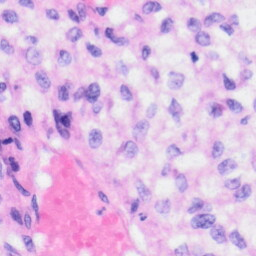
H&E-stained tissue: Liver